Question: the code:
'''
import org.springframework.beans.BeansException;
import org.springframework.context.support.ClassPathXmlApplicationContext;
public class Hello {
private String s;
public Hello(String str){
s = str;
}
public void sayHi(){
System.out.println(s);
}
public static void main(String []args){
ClassPathXmlApplicationContext ac = null;//
try {
ac = new ClassPathXmlApplicationContext(new String[] {"config.xml"});
Hello h = (Hello) ac.getBean("hello");//
h.sayHi();
} catch (BeansException e) {
e.printStackTrace();
}
}
}
'''
The problem that IntelliJ Idea marks red:

It is strange because BeansException inhertis from Throwable:
<URL>
What the reason and how to fix?
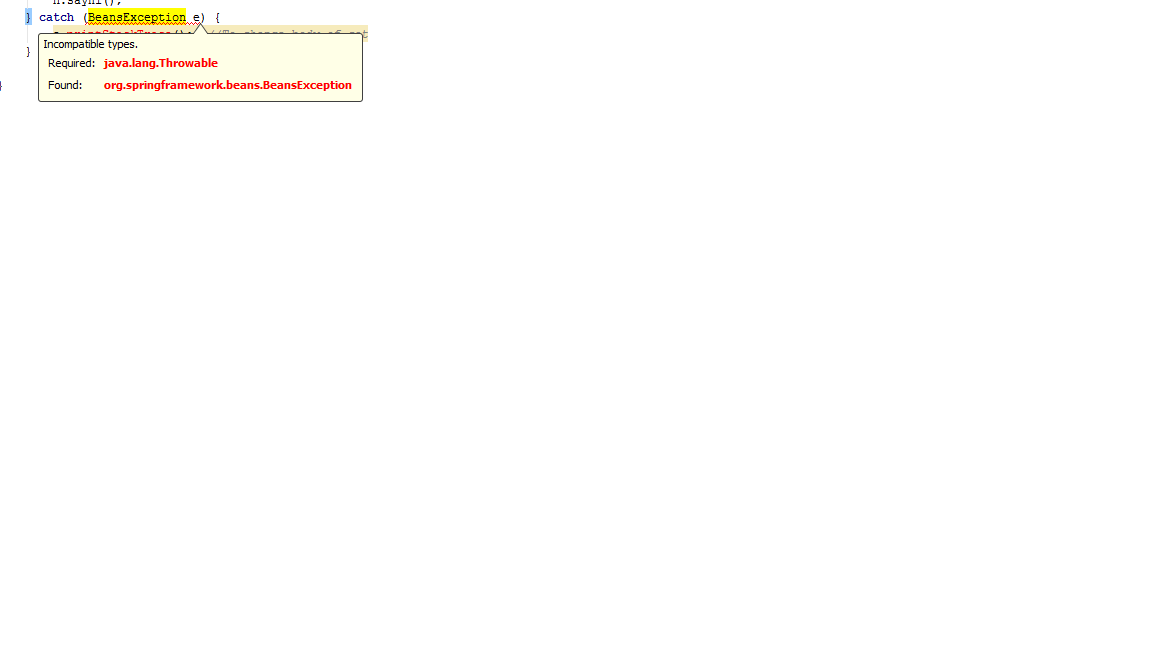
Answer: Try rebuilding the project. The code is valid and should compile. There must be a problem with the IDEA version you are using, somehow it gets in a state when it cannot correctly interpret the code.